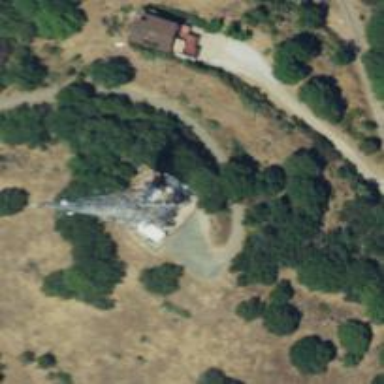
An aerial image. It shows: Mast tower used for communication.